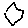
Label: hexagon